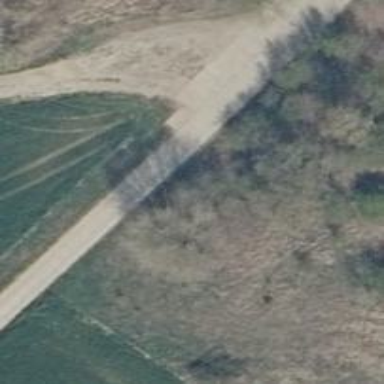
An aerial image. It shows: Service road with concrete surface.